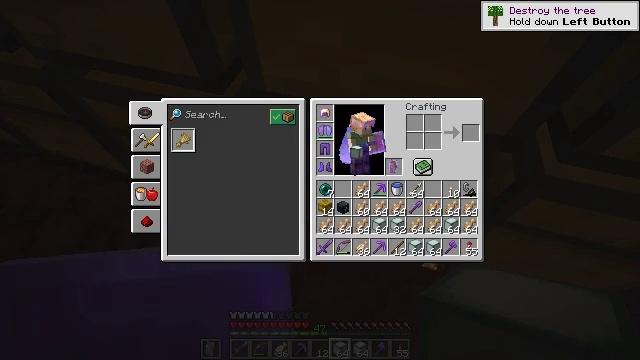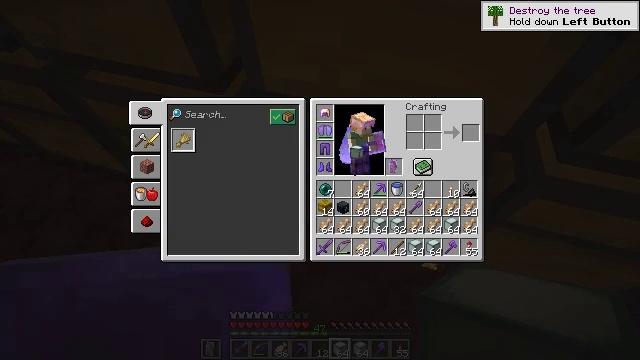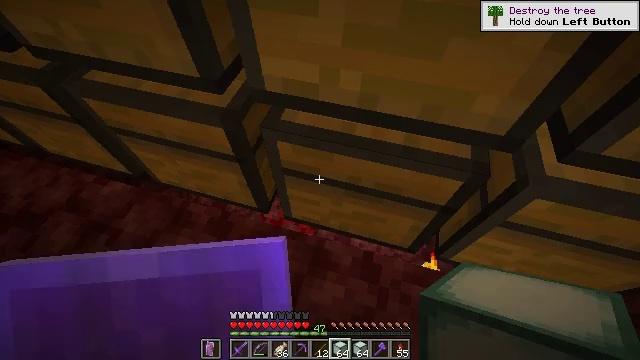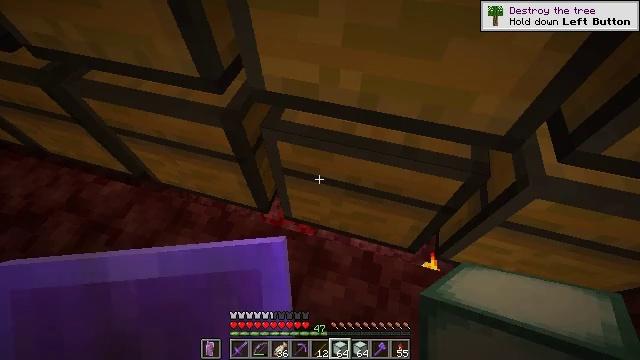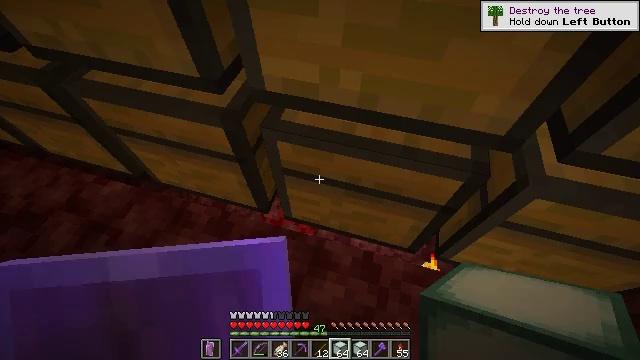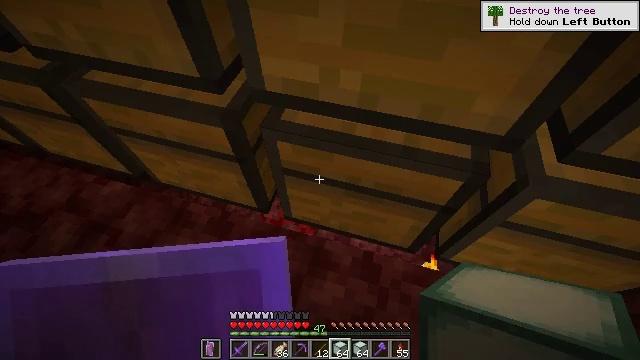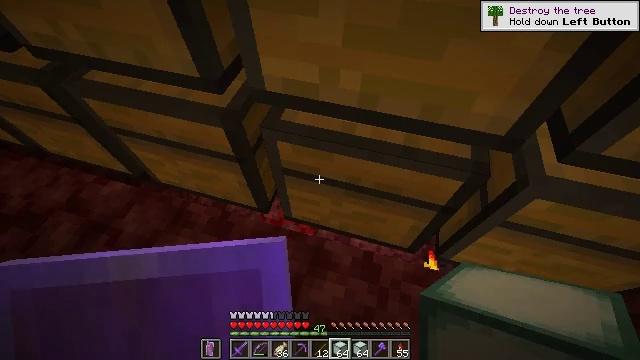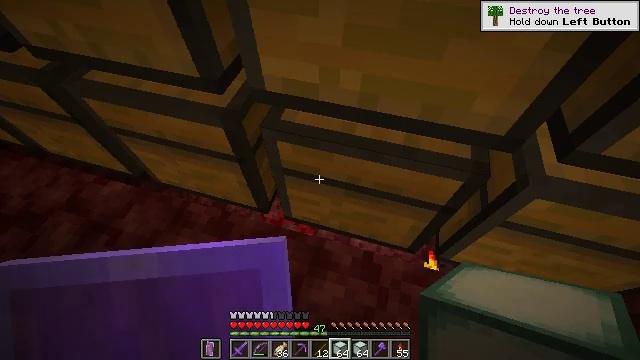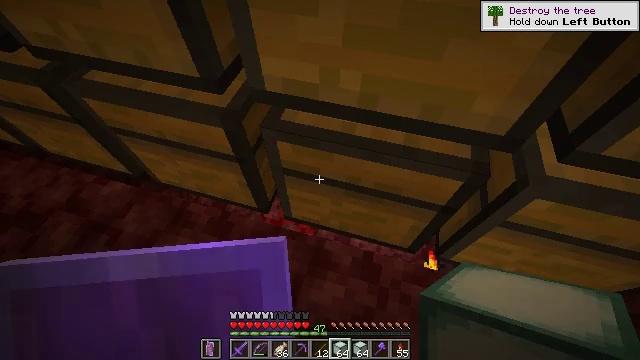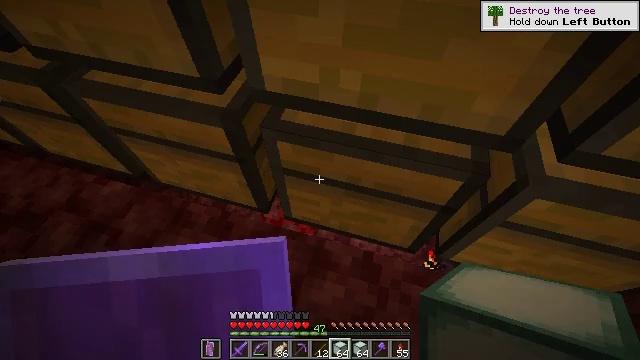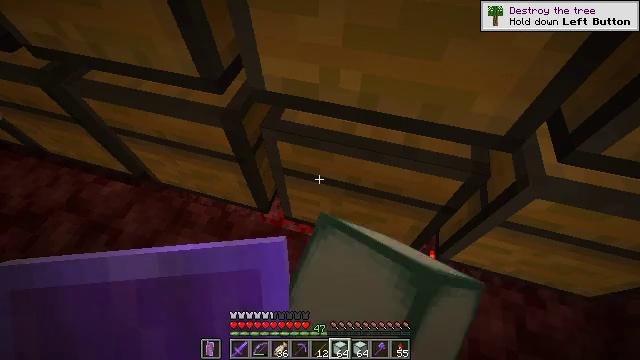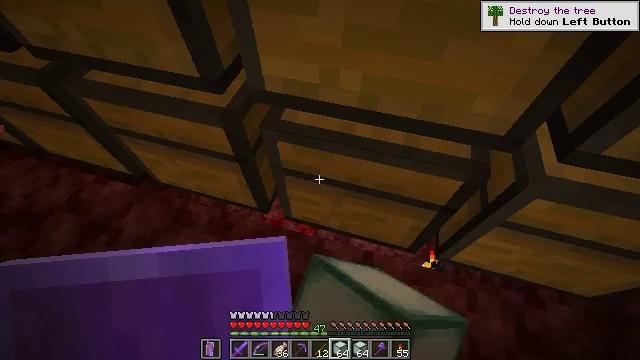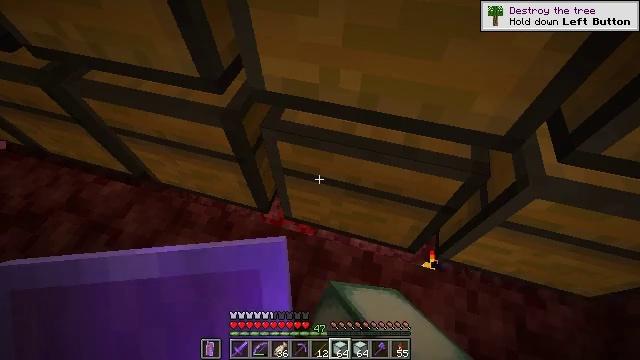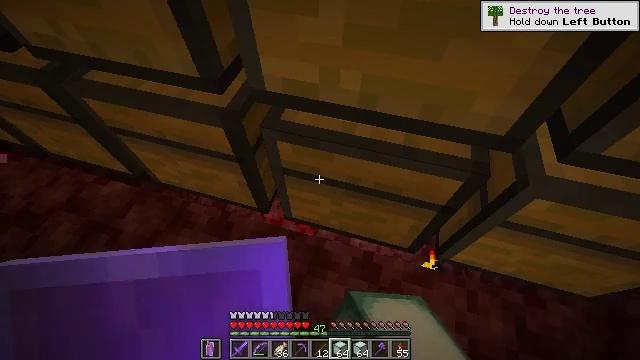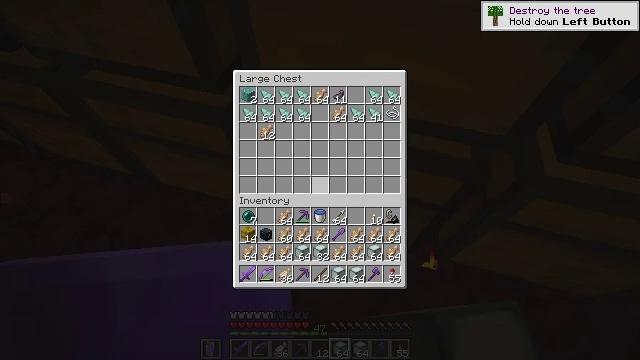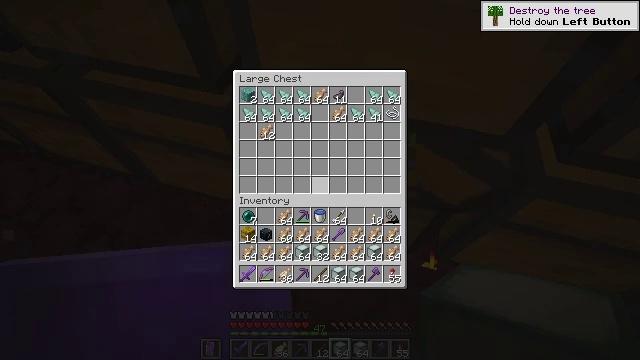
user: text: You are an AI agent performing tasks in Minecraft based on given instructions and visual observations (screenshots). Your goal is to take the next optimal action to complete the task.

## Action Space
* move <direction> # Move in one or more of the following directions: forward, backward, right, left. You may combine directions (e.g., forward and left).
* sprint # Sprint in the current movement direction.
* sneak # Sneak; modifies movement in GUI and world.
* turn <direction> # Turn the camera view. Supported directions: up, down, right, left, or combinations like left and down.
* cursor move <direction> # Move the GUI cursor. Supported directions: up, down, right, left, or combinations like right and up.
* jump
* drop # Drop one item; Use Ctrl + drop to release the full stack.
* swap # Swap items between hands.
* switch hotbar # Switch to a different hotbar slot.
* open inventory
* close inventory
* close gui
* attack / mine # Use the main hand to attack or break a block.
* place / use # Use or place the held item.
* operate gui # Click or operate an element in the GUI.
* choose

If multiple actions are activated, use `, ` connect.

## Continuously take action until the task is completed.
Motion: motion action
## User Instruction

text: Put back the crafting table.
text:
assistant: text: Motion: no_op
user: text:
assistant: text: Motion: no_op
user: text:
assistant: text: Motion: no_op
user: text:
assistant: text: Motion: no_op
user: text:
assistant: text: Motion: no_op
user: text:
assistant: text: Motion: no_op
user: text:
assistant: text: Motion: no_op
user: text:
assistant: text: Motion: no_op
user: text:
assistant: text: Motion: use / place
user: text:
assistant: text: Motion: use / place
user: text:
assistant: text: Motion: use / place
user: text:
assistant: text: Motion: no_op
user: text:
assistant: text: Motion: no_op
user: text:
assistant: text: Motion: no_op
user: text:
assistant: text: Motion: no_op
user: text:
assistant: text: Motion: no_op
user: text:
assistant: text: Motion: no_op
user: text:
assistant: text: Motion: no_op
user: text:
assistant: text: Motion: no_op
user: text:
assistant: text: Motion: no_op
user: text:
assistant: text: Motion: no_op
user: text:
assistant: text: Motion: no_op
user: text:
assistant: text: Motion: no_op
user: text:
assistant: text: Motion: turn up
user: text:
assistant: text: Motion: turn up
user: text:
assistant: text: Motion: turn up
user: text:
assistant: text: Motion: no_op
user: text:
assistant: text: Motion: sneak
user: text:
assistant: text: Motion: sneak
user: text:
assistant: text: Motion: sneak